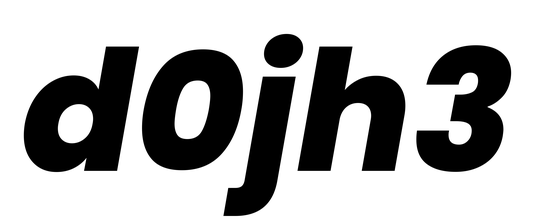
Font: Poppins-ExtraBoldItalic